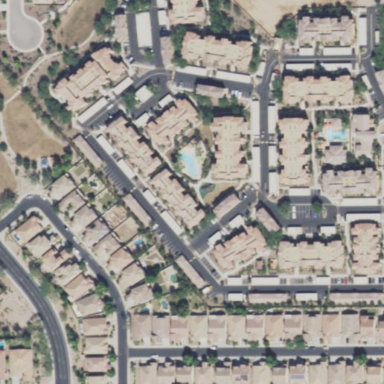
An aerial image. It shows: Residential area with apartments.